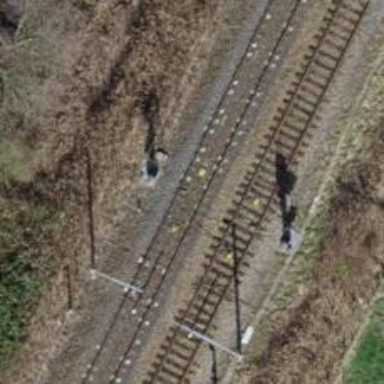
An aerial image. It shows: Railway signal.